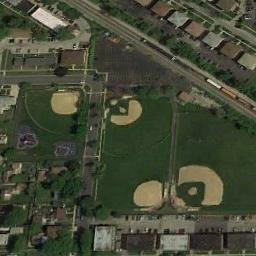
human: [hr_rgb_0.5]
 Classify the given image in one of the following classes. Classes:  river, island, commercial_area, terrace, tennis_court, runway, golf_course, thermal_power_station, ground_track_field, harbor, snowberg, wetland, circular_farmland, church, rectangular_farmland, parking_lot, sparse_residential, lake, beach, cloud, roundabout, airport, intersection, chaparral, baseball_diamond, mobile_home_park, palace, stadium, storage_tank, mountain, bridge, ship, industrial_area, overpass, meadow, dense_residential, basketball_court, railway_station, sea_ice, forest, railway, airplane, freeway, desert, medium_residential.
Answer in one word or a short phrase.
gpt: baseball_diamond